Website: home-depot
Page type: address-validator
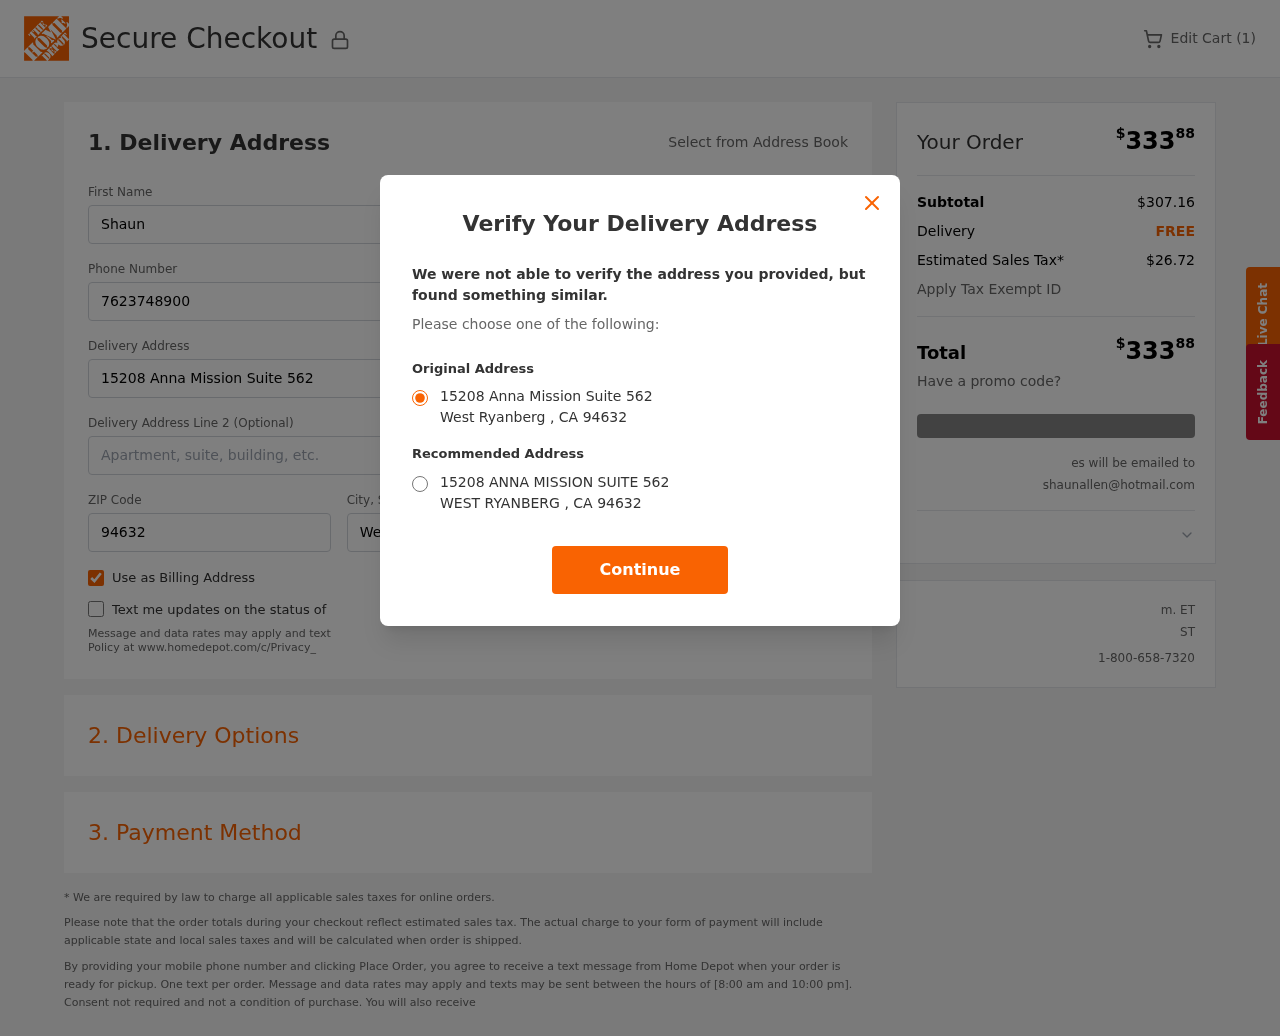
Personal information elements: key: PII_CITY
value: West Ryanberg
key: PII_EMAIL
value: shaunallen@hotmail.com
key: PII_POSTCODE
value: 94632
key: PII_STATE_ABBR
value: CA
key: PII_STREET
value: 15208 Anna Mission Suite 562
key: PII_FIRSTNAME
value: Shaun
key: PII_LASTNAME
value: Allen
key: PII_PHONE
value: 7623748900
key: PII_CITY_STATE
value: West Ryanberg, CA
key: PII_STREET_ALT
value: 15208 ANNA MISSION SUITE 562
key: PII_CITY_ALT
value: WEST RYANBERG
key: PII_POSTCODE_FULL
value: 94632
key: PII_POSTCODE_NUMERIC
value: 94632
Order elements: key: ORDER_NUM_ITEMS
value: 1
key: ORDER_TOTAL
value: $33388
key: ORDER_SUBTOTAL
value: $307.16
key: ORDER_SHIPPING_COST
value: FREE
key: ORDER_TAX
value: $26.72